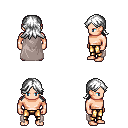
a pixel art fantasy rpg character, male body template, human, light skin, gray cape, gold greaves, white loose hair, four views (front, back, left, right), 2x2 character sprite sheet, small pixel art, hard edges, no anti-aliasing